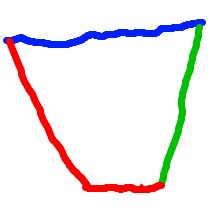
Shape: trapezoid